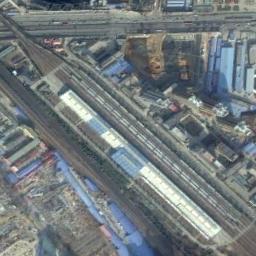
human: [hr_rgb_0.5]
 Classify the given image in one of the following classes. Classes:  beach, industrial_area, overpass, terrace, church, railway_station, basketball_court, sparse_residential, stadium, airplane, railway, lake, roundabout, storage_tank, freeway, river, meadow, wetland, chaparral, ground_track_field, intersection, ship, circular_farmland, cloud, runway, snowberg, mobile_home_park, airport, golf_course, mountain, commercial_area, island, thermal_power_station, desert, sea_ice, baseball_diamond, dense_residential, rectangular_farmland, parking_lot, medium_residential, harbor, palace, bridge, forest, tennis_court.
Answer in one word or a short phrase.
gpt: railway_station